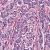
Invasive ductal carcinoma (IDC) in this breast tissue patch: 1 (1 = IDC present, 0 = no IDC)